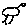
Label: bird